Interaction volume radius: 10 \u00c5
Interaction volume height: 30 \u00c5
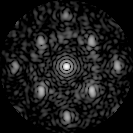
Disorder parameter: 0.4058